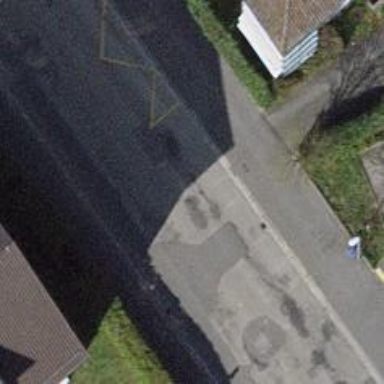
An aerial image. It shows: Road with sidewalk available for pedestrians.